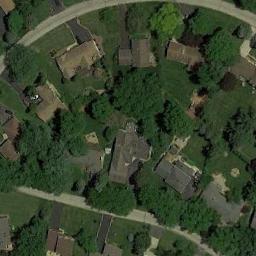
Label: medium_residential